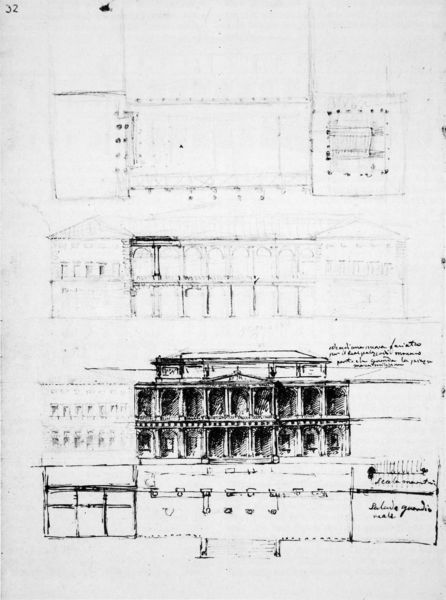
Titel: Residenz in München; erstes Projekt mit Variante
Künstler: Carl von Fischer
Standort: München
Institution: Architektursammlung der Technischen Universität
Schlagwörter: feder, weiß, dreieck, stadt, fenster, grau, schwarz, skizze, säulen, zeichnung, dach, gebäude, haus, schloss, masse, architektur, häuser, klassizismus, blatt, oper, theater, frontal, renaissance, schrift, papier, modell, ansicht, bogen, fassade, giebel, pilaster, treppe, symmetrie, zahlen, umriss, galerie, rechtecke, bögen, eingang, tusche, arkade, kolonnade, loggia, buch, münchen, palast, palazzo, rückseite, symmetrisch, schnitt, schwarz-weiß, schraffur, seite, text, beschriftung, entwurf, schema, arkaden, fries, portal, villa, gesims, skulpturen, risalit, zahl, residenz, landhaus, mezzanin, portikus, rundbögen, gärtner, etagen, plan, achsen, tempel, museum, kommentar, skizzen, bogenstellung, joch, stockwerke, querschnitt, wohnen, bau, handschrift, landsitz, geschoss, aufsatz, klenze, grundriss, bauwerk, palais, aufbau, baltt, aufriss, tempelfront, zeichnungen, etage, profanbau, bauplan, piano nobile, risalite, michelangelo, notiz, seitenflügel, palladio, thympanon, vorhalle, längsschnitt, beschriftet, lageplan, zweistöckig, kolonnaden, gliederung, akrotere, anmerkungen, bvilla, dachaufsatz, eckpavillions, fassdaden, fires, gechosse, hauptbau, hinweise, longitudinalbau, messungen, palazzo pitti, pavillons, risalith, risalitt, serliana motiv, säue, travée, voederseite, zonen, zweistökig, abstände, 19. jh., notitz